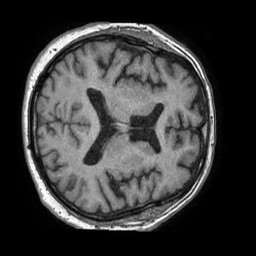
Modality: T1w
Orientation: axial
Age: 74
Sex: male
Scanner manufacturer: philips
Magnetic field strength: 1.5 T
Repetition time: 0.007623 s
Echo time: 0.003464 s